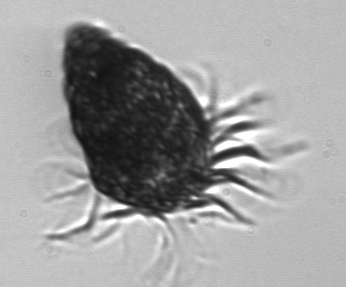
Label: Laboea_strobila